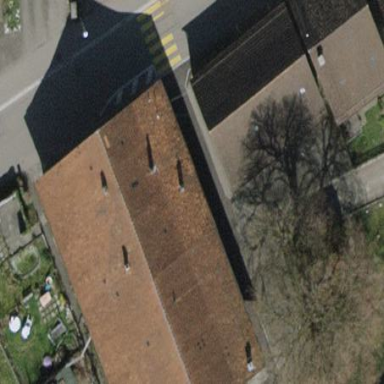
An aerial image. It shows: Building with tiled roof.